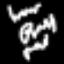
Label: hourglass